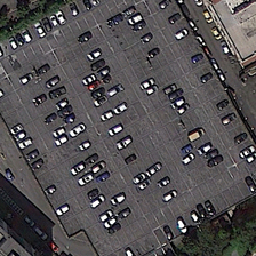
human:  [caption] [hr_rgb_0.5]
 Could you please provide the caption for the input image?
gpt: There are some trees planted outside the parking lot.

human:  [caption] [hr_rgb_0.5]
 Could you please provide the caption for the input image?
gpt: Some trees were planted outside the parking lot.

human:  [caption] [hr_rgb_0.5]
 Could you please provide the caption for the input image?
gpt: Trees outside the parking lot

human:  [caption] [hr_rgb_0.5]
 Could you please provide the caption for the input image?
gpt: Several trees were planted outside the parking lot.

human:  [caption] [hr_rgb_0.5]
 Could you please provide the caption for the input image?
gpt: A tree was planted outside the parking lot.